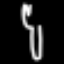
Label: fork